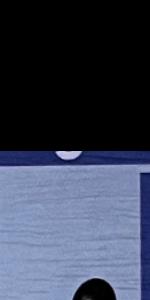
Label: Empty